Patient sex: M
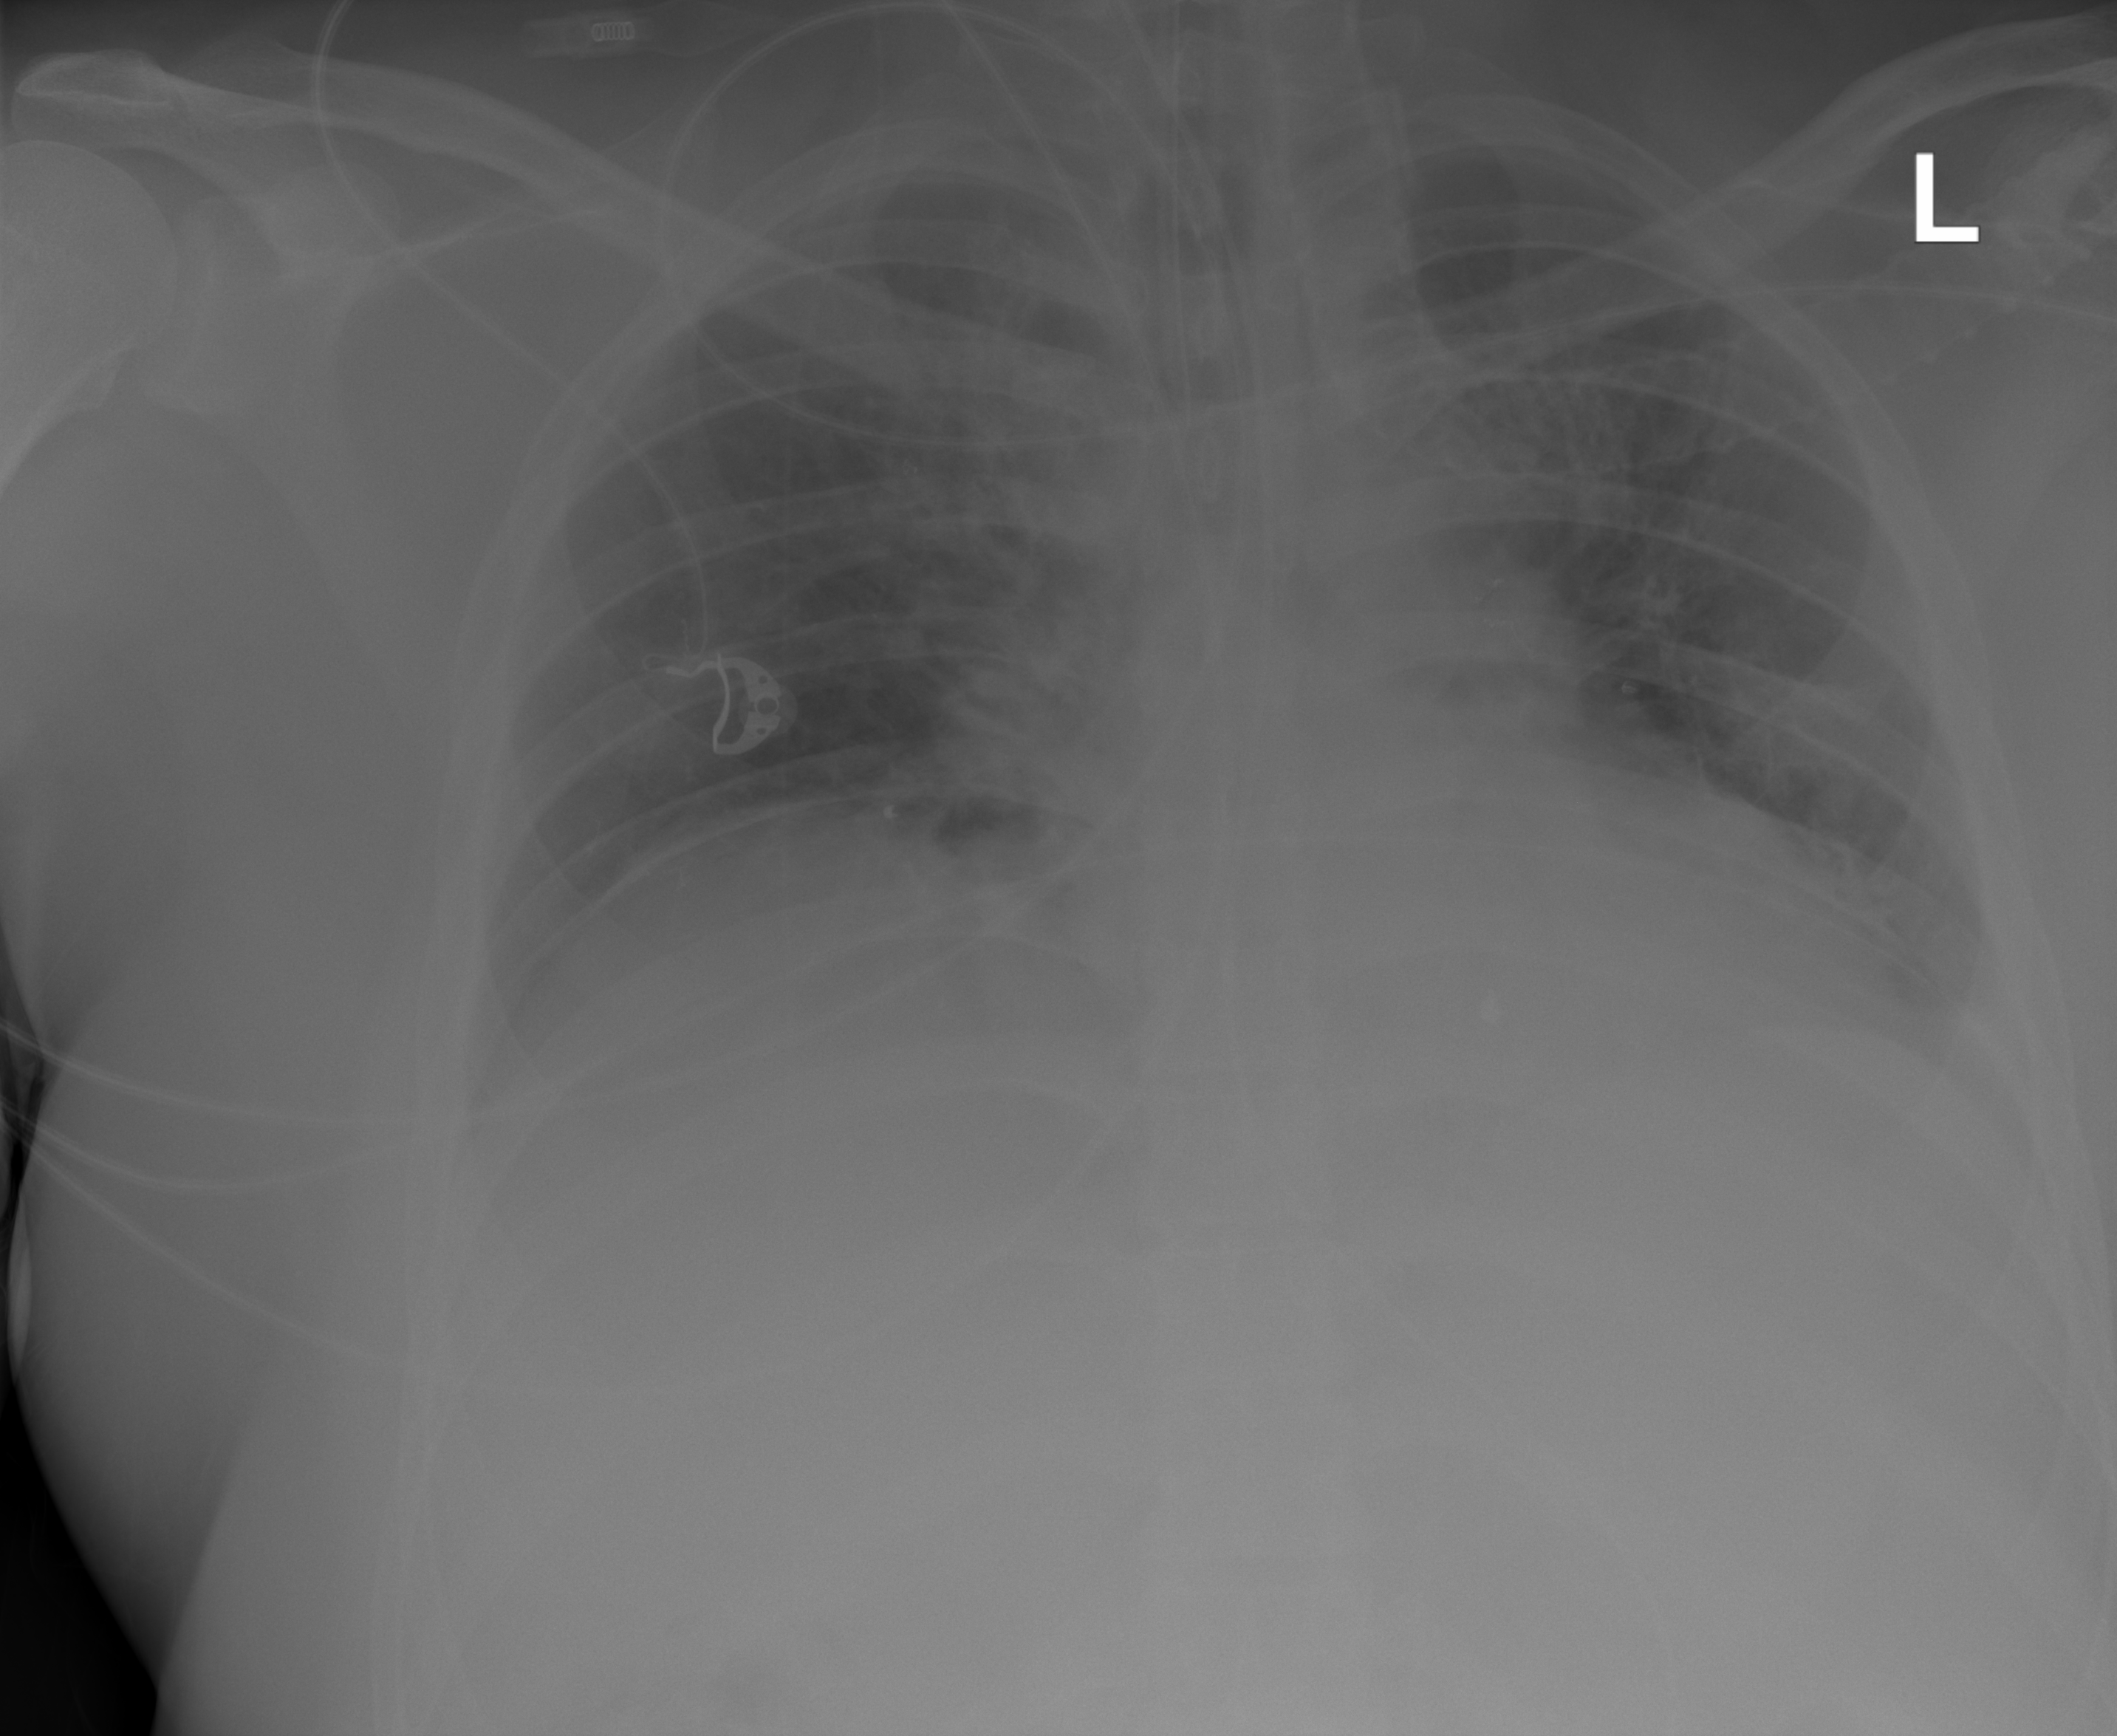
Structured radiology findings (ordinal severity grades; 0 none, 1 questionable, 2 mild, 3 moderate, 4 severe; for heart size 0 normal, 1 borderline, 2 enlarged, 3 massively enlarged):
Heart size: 1
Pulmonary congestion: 2
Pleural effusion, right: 0
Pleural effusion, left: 2
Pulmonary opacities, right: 2
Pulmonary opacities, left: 2
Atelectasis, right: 0
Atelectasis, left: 2